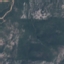
Land use / land cover: HerbaceousVegetation